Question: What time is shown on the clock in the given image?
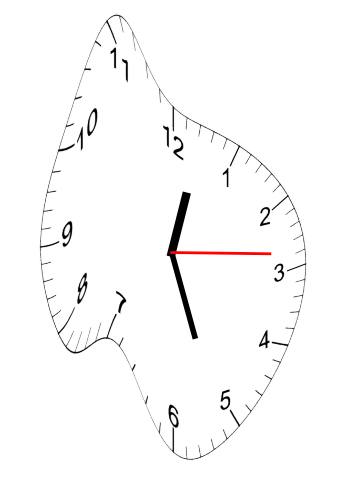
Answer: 12:26:14